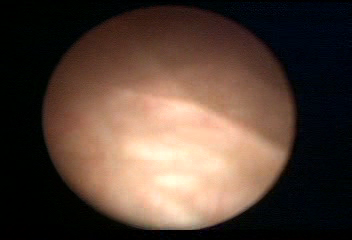
Modality: WLC
Class: Normal mucosa
Bladder cancer association: No